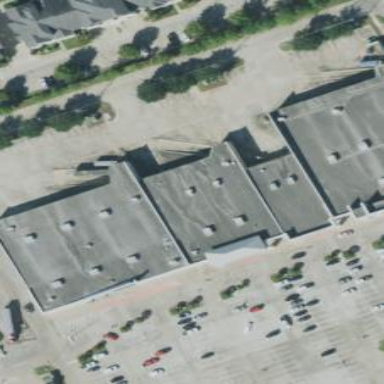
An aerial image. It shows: Building.